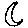
Label: moon